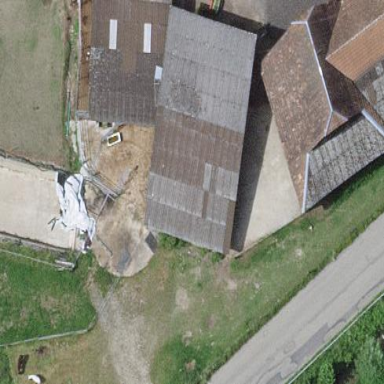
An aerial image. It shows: Shed building.